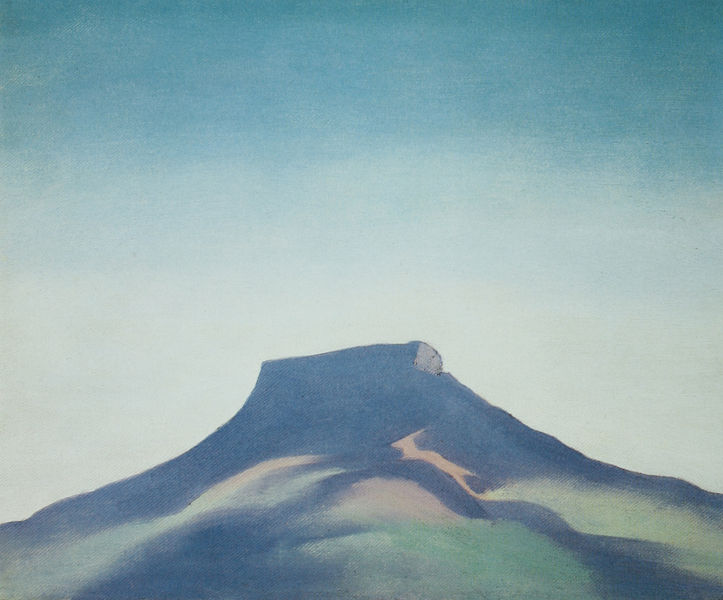
Titel: Pedernal
Künstler: Georgia O'Keeffe
Institution: Privatbesitz
Schlagwörter: berg, blau, himmel, weiß, wolken, grün, landschaft, hügel, natur, japan, anstieg, gebirge, mauer, winter, hoch, tafelberg, o'eeffe, georgia, o keeffe, georgia o'eeffe, mountain